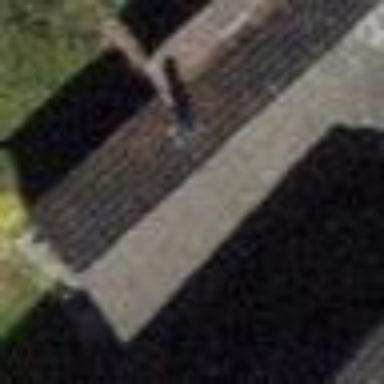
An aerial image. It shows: Shed.